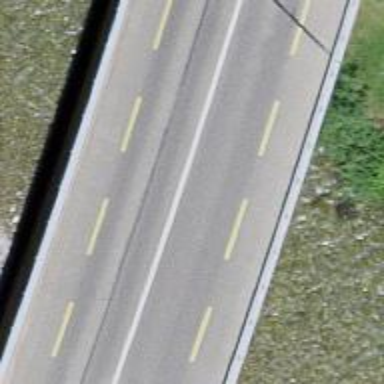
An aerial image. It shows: Bridge on primary highway with dedicated cycle lane.